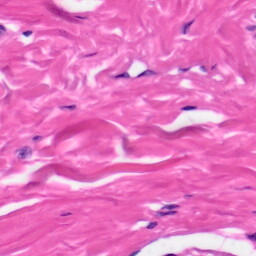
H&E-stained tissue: Skin